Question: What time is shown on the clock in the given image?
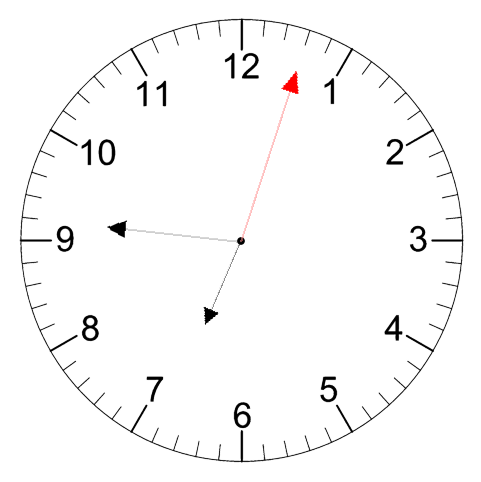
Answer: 06:46:03